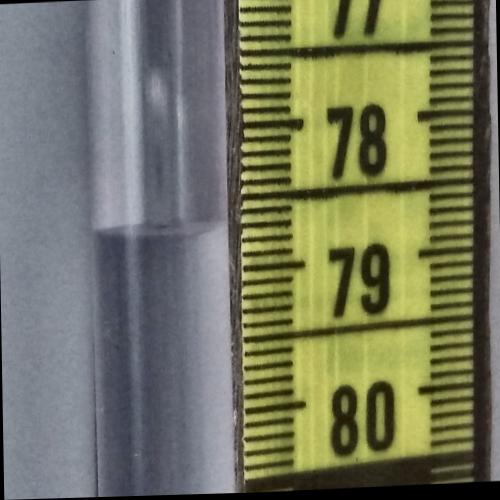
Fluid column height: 78.7 cm